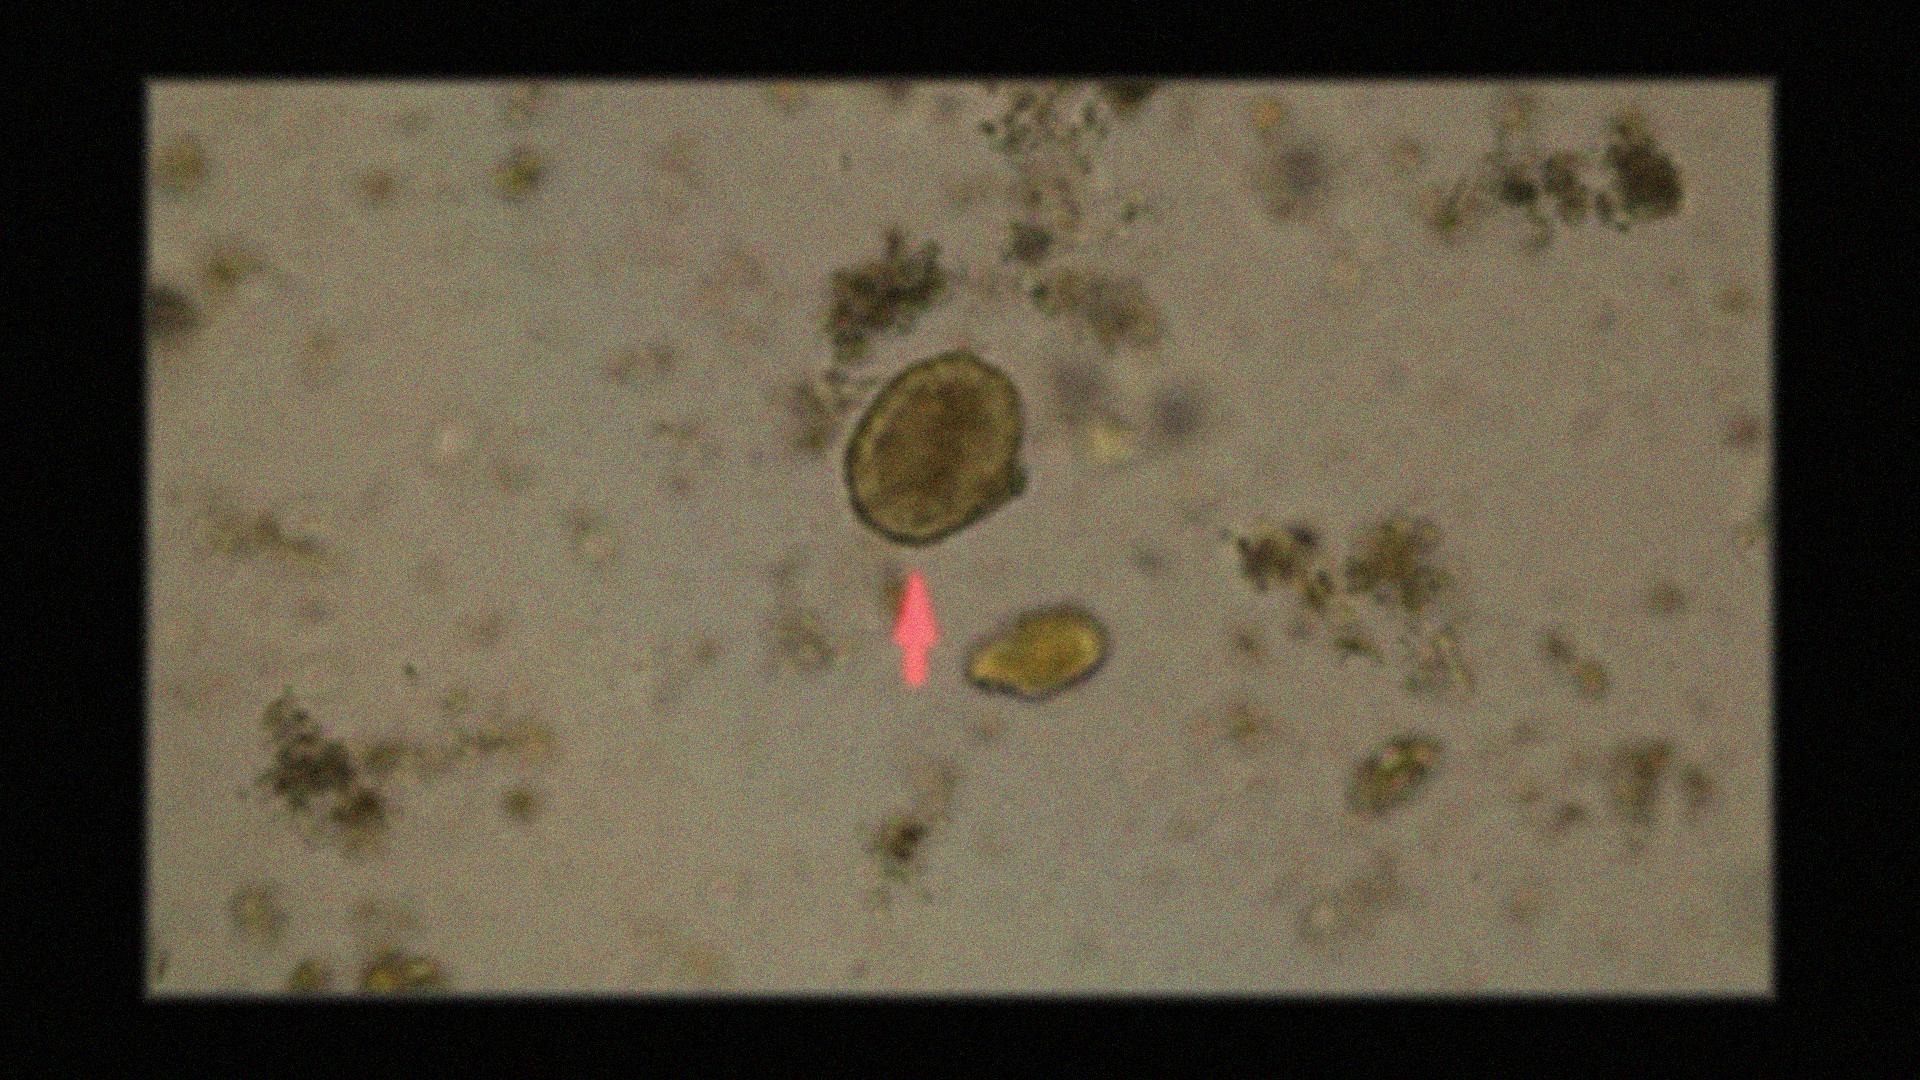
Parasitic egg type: Ascaris lumbricoides